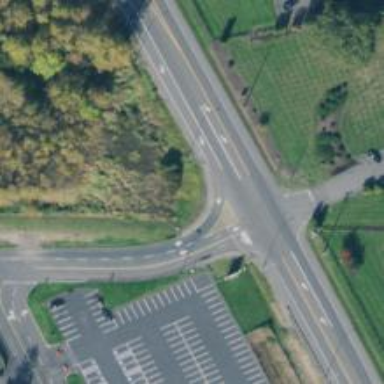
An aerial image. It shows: Secondary link road.